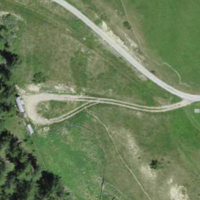
EUNIS habitat code: 26
Species observed at this site:
Campanula glomerata